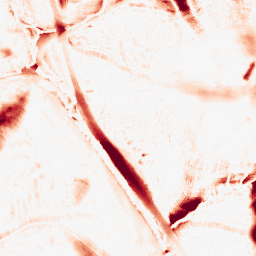
Category: morphological
Decomposition family: morphological_ellipse
Decomposition parameters: operation: opening
width: 30
height: 50
Upsampling method: cubic_catmull_rom
Upsampling parameters: scale: 4
Upsampling scale: 4